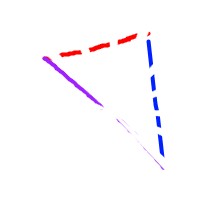
Shape: triangle